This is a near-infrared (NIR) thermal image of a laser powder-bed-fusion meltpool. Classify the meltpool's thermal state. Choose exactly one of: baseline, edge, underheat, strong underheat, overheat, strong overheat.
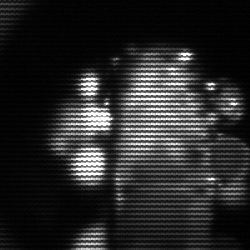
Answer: strong underheat